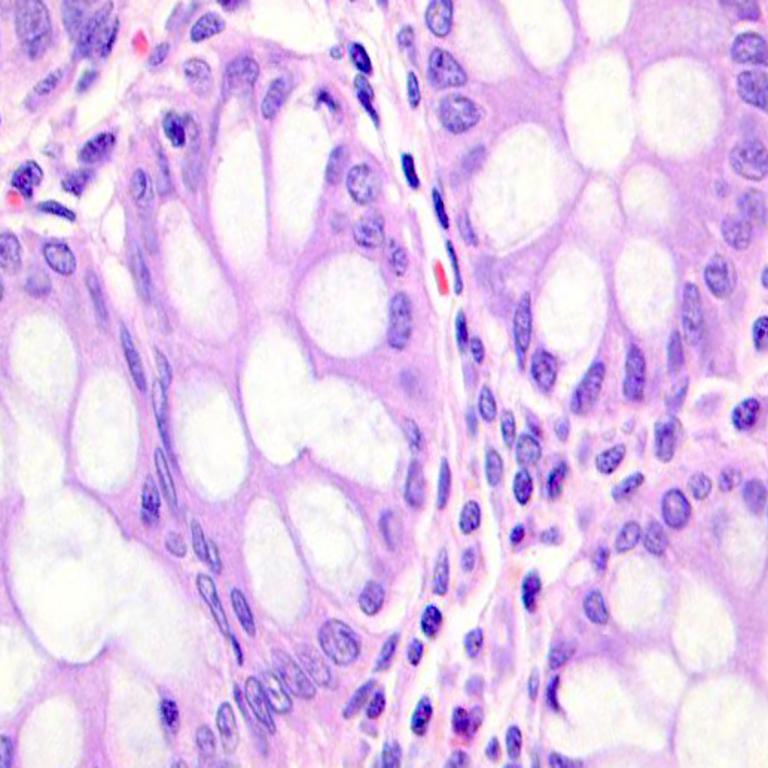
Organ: colon
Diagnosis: benign